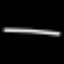
Label: line